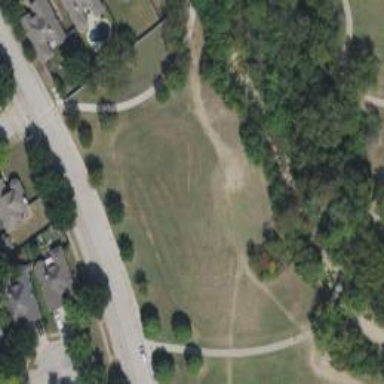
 popular sport where players throw frisbees into baskets in as few shots as possible."